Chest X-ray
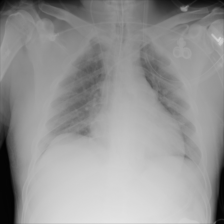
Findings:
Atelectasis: negative
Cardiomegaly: negative
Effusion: negative
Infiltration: negative
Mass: negative
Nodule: negative
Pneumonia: negative
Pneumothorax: negative
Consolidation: negative
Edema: negative
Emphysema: negative
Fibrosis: negative
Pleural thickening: negative
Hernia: negative